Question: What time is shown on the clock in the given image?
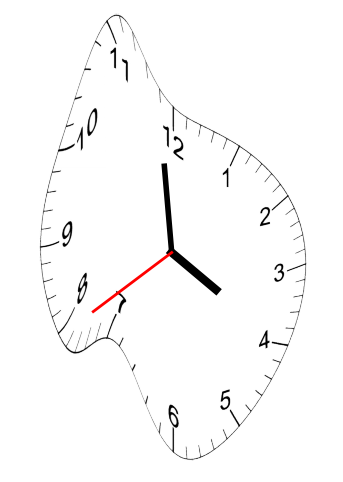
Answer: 03:58:39